Question: how can i go about making a custom NSMenu for a menulet such as this?
Is this an NSMenu or is it a borderless window and if so how would i go about this?
Thanks!

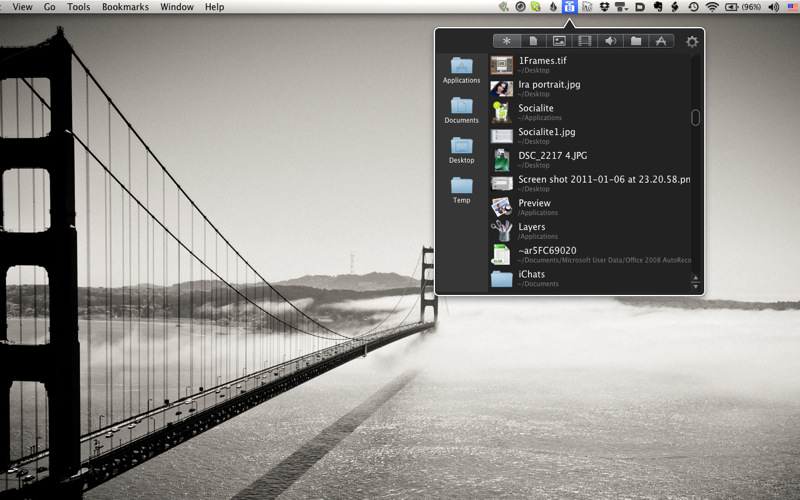
Answer: It's an app running running on the OSX status bar.
See <URL>
This SO post has some additional pointers:
<URL>